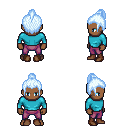
a pixel art fantasy rpg character, male body template, human, dark skin, teal long-sleeve shirt, magenta pants, white cyan short topknot hairstyle, brown shoes, four views (front, back, left, right), 2x2 character sprite sheet, small pixel art, hard edges, no anti-aliasing